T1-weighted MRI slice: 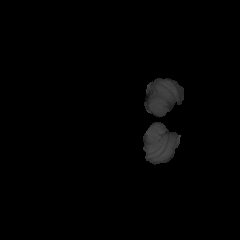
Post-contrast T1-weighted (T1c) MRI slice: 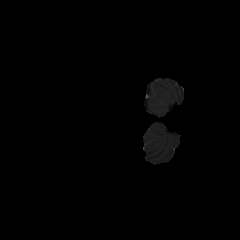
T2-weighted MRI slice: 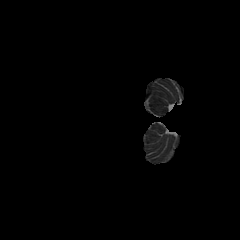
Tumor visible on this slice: no